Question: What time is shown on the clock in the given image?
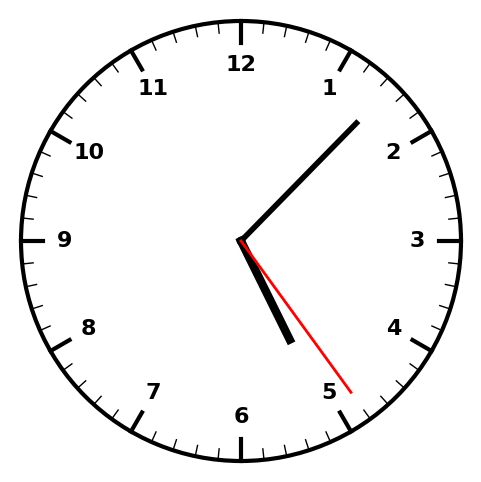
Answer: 05:07:24